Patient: sex F, age 60
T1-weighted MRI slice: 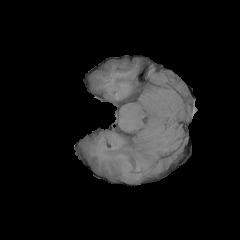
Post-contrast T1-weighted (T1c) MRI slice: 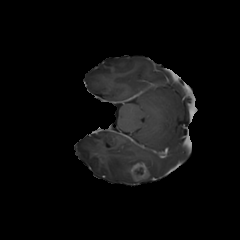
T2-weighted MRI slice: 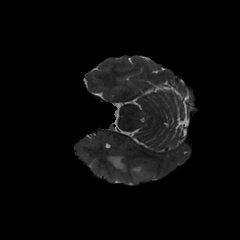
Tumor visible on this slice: yes
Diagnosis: Glioblastoma, IDH-wildtype
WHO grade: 4